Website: walmart
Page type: gifting
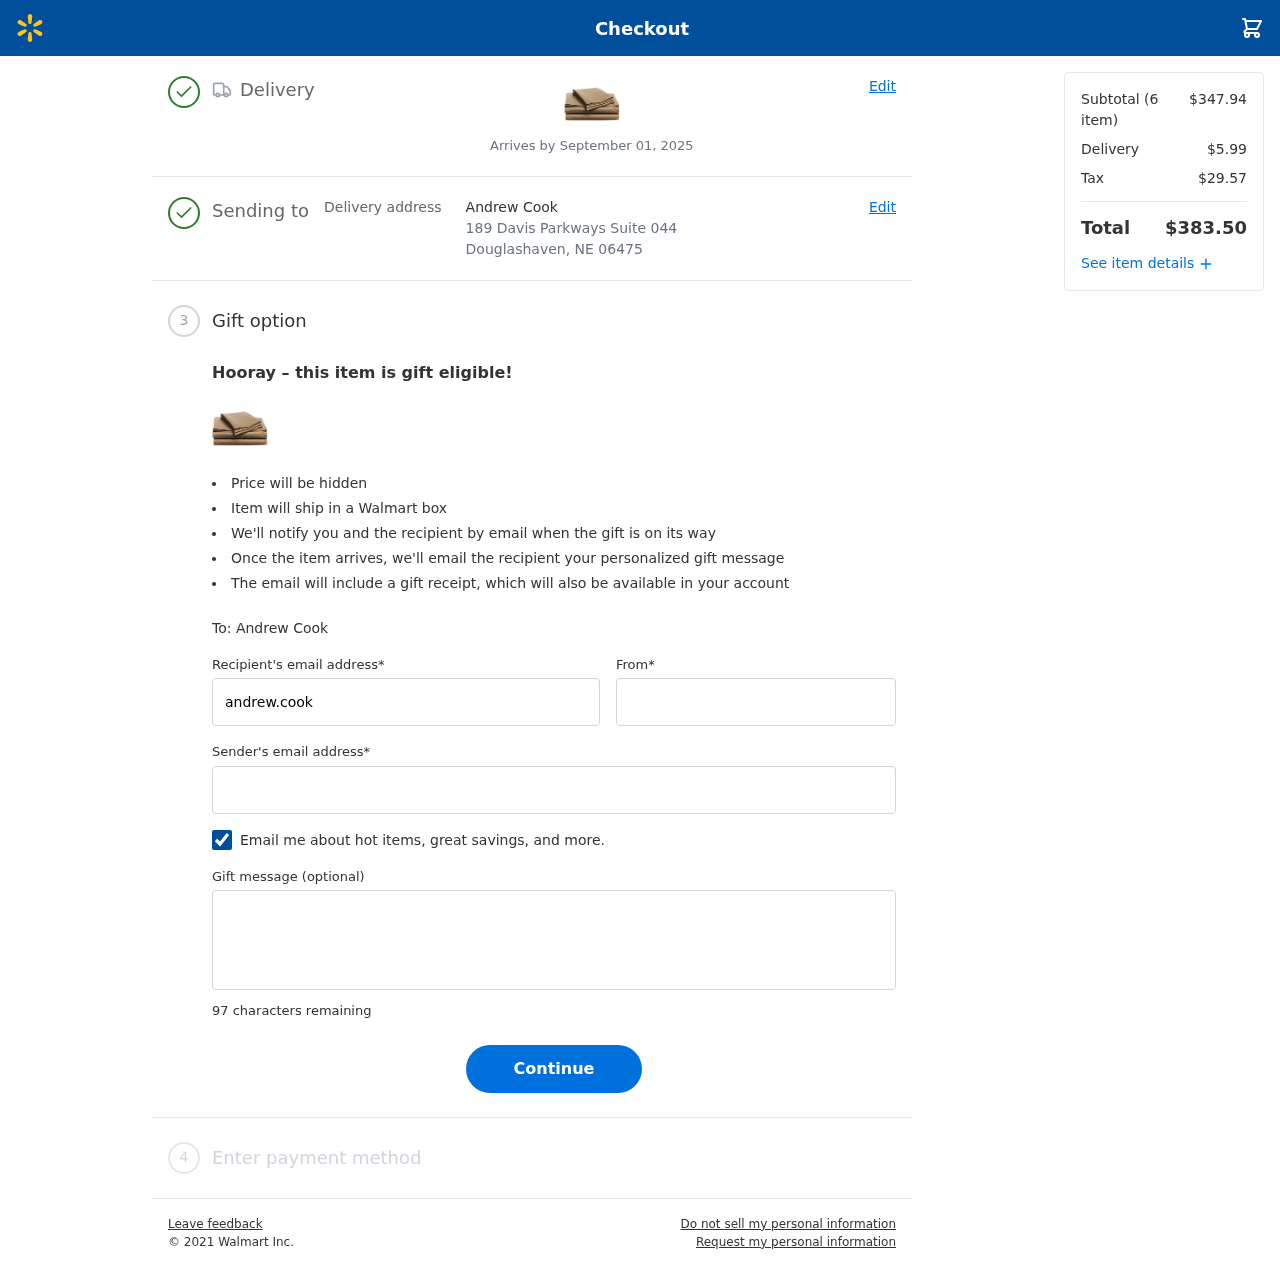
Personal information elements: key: PII_CITY_STATE_ZIP
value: Douglashaven, NE 06475
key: PII_EMAIL
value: csmith@hotmail.com
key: PII_FIRSTNAME
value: Christopher
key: PII_GIFT_EMAIL
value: andrew.cook@yahoo.com
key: PII_GIFT_FULLNAME
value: Andrew Cook
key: PII_GIFT_MESSAGE
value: Hey Andrew, I know how much you love snuggling up with something cozy, so I thought these new sheets would be perfect for you. Here’s to many nights of restful sleep and warm dreams! Enjoy!
Christopher
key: PII_STREET
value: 189 Davis Parkways Suite 044
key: PII_GIFT_FIRSTNAME
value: Andrew
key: PII_GIFT_LASTNAME
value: Cook
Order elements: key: ORDER_DELIVERY_DATE
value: Arrives by September 01, 2025
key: ORDER_NUM_ITEMS
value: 6
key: ORDER_SUBTOTAL
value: $347.94
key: ORDER_SHIPPING_COST
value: $5.99
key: ORDER_TAX
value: $29.57
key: ORDER_TOTAL
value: $383.50